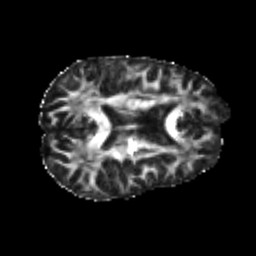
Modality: FA
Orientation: axial
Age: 20
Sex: male
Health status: healthy
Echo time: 0.074 s